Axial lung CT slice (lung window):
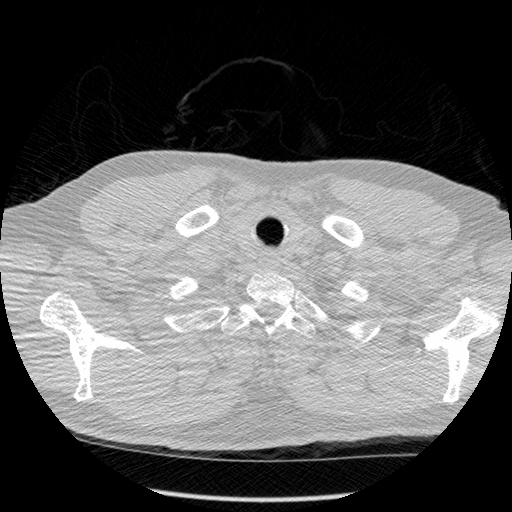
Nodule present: no